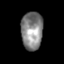
Tissue: skin
Cell type: Epithelial cells
Senescence score: 0.2483
Nuclear area (px): 807
Mean DAPI intensity: 133.7